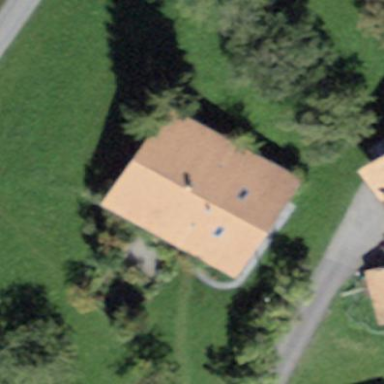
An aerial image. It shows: Residential building.